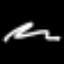
Label: squiggle